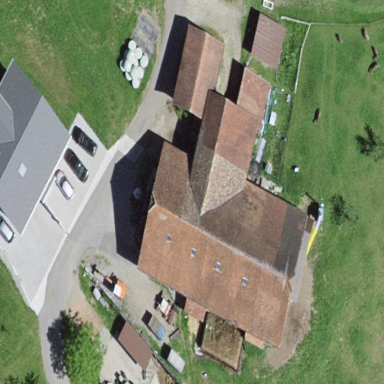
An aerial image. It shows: Farm with farmyard.